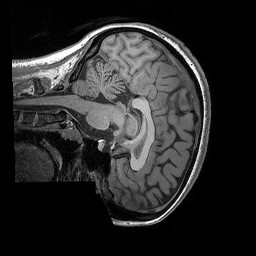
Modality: T1w
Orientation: sagittal
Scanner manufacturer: siemens
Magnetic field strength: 3 T
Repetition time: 2.3 s
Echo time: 0.00298 s